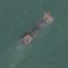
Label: civil